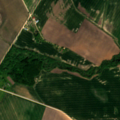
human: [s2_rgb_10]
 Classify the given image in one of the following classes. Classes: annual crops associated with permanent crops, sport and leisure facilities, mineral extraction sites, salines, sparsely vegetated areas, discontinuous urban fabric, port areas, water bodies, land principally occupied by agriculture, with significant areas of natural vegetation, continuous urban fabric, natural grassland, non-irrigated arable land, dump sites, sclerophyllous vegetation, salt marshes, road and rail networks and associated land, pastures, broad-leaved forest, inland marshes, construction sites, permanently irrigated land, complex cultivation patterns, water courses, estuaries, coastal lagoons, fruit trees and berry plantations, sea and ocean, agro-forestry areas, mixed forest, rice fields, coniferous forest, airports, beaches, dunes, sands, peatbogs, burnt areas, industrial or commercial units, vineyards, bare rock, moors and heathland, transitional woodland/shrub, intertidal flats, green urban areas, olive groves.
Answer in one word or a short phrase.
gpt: non-irrigated arable land, complex cultivation patterns, land principally occupied by agriculture, with significant areas of natural vegetation